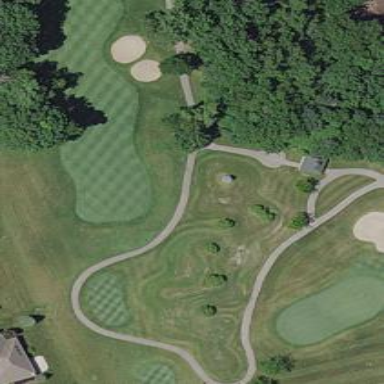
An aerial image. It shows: Service road designated as golf cart path.